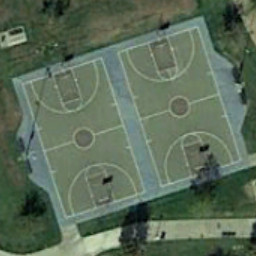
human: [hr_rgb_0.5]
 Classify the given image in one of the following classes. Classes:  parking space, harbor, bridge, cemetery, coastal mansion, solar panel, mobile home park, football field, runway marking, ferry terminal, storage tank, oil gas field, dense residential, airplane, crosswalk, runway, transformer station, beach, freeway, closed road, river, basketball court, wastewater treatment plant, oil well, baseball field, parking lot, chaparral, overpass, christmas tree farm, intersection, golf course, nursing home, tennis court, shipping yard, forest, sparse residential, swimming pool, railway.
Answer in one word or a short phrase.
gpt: basketball court